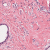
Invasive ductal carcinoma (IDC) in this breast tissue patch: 0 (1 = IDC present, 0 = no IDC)